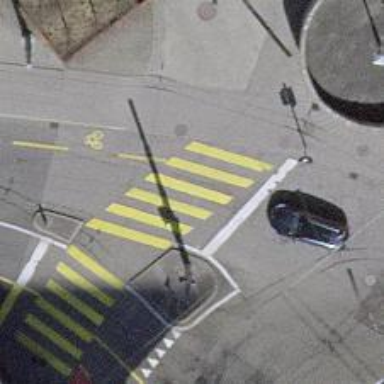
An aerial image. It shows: Marked asphalt footway with crossing markings.